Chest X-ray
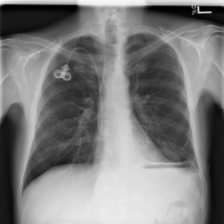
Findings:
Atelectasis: negative
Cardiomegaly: negative
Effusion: negative
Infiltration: positive
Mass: positive
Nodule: negative
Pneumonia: negative
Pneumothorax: negative
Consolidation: negative
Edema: negative
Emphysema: positive
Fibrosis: negative
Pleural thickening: negative
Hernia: negative